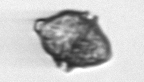
Label: Kryptoperidinium_triquetrum